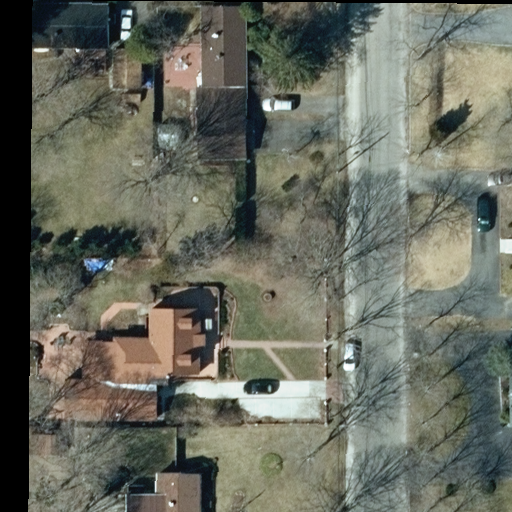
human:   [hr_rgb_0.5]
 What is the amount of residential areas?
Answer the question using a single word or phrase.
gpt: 1

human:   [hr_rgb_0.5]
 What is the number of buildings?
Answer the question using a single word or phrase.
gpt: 6

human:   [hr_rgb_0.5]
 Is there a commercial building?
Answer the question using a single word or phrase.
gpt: no

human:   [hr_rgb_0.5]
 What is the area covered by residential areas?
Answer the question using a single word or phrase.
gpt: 4525m2

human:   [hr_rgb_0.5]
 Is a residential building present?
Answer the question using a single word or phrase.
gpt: yes

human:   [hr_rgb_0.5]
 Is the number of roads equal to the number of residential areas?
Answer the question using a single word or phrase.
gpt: yes

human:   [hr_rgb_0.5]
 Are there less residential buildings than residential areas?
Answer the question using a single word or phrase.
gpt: no

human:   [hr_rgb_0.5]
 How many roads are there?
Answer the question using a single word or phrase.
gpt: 1

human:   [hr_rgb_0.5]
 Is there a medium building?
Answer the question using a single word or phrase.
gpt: yes

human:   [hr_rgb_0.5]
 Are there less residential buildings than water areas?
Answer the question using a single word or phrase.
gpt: no

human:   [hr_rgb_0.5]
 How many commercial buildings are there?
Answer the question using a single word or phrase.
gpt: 0

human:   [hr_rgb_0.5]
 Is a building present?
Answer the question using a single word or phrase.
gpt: yes

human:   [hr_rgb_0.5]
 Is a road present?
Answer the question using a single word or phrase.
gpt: yes

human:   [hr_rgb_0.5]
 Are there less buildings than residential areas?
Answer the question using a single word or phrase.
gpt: no

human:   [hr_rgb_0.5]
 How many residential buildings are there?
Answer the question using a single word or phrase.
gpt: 5

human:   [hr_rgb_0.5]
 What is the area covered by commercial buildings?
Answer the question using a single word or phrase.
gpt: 0m2

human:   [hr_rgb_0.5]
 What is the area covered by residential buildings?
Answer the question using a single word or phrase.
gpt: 985m2

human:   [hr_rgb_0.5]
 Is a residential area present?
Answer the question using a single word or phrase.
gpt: yes

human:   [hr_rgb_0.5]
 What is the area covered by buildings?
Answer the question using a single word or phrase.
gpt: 1040m2

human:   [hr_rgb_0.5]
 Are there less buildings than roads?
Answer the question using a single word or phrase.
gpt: no

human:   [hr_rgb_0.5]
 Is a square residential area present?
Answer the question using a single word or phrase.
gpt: no

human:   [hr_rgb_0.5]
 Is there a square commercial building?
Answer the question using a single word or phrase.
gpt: no

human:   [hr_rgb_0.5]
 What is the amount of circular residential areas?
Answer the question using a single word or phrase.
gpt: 0

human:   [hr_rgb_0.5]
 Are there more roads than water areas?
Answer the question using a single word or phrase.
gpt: yes

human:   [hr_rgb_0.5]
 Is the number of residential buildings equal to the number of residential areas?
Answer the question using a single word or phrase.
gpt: no

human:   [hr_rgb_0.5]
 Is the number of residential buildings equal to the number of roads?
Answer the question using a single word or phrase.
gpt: no

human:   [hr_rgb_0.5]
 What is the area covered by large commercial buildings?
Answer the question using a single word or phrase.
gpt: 0m2

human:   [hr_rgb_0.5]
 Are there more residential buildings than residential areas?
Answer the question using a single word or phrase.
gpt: yes

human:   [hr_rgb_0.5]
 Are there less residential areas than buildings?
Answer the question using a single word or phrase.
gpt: yes

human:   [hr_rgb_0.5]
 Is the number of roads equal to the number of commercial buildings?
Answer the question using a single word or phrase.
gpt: no

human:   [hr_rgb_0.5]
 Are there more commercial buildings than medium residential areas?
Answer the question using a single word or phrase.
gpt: no

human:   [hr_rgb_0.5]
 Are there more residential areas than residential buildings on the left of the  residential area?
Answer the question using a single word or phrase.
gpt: no

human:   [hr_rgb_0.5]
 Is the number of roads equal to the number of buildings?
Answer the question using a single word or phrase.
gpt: no

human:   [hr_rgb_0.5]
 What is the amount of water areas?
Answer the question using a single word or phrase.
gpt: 0

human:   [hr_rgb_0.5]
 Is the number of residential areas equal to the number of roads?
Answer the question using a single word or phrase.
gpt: yes

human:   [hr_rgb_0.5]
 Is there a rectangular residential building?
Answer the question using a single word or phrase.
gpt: yes

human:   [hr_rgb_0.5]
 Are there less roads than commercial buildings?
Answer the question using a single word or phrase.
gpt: no

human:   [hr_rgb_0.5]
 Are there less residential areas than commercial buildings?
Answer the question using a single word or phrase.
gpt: no

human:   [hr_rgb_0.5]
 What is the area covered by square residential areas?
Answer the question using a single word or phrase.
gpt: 0m2

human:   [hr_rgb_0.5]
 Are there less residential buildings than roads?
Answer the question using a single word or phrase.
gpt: no

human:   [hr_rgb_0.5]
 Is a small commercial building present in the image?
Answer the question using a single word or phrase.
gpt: no

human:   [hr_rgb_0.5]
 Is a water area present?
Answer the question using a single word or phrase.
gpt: no

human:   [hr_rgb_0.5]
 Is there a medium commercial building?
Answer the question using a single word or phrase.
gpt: no

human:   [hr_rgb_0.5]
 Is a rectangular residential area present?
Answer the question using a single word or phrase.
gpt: yes

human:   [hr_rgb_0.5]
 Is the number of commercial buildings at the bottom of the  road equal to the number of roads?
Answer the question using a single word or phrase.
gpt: no

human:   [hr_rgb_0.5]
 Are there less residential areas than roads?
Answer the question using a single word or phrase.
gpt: no

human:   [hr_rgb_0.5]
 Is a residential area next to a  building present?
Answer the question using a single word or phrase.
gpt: yes

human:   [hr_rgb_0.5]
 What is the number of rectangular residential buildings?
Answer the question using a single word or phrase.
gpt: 3

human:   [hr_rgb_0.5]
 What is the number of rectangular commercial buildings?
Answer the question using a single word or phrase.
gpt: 0

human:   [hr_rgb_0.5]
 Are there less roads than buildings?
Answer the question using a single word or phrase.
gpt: yes

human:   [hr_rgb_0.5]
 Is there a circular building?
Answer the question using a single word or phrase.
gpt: no

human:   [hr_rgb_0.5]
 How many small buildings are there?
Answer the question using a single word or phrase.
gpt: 2

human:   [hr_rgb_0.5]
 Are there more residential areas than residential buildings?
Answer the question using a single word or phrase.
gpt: no

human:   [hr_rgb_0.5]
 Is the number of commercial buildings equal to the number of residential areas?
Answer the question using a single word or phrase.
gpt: no

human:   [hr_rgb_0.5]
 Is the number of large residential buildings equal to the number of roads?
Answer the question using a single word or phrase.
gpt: no

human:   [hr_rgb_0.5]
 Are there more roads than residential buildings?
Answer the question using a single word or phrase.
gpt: no

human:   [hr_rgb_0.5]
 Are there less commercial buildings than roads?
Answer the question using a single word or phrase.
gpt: yes

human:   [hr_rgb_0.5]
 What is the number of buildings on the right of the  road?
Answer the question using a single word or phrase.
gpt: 1

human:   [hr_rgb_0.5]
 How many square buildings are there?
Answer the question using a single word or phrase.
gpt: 0

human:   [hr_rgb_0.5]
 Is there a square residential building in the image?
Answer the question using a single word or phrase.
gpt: no

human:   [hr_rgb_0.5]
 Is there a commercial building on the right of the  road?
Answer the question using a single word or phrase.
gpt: no

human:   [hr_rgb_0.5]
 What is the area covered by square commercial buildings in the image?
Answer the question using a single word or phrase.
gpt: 0m2

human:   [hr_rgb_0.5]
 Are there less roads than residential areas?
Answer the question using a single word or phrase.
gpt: no

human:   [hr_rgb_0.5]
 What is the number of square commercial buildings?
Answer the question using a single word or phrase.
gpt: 0